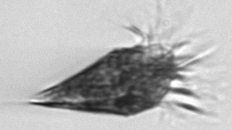
Label: Strombidium_wulffi